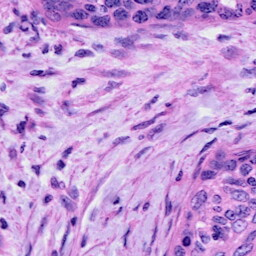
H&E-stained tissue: Cervix